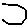
Label: hexagon